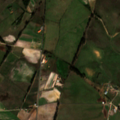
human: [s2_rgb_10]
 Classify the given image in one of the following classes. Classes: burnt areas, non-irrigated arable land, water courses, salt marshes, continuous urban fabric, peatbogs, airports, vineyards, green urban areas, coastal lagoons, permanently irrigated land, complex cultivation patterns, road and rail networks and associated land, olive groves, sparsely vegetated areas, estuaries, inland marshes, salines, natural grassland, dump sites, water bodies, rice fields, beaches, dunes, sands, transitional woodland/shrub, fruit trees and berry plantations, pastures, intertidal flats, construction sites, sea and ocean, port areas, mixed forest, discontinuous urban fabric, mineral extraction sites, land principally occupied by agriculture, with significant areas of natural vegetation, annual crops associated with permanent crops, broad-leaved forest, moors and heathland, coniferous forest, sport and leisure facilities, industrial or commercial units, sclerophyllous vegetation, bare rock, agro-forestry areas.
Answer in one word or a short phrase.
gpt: permanently irrigated land, pastures